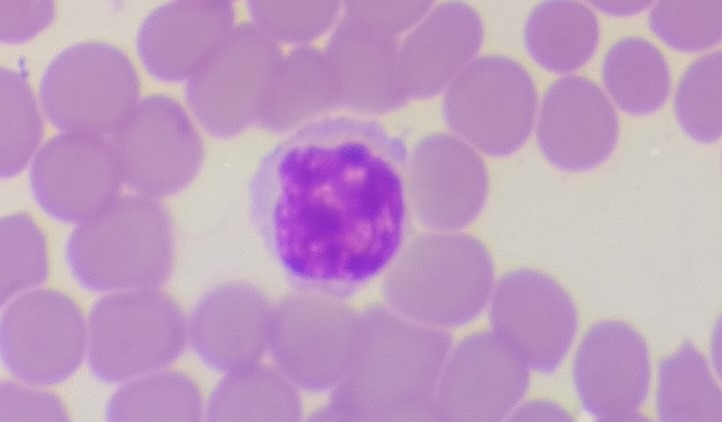
White blood cell type: Lymphocyte